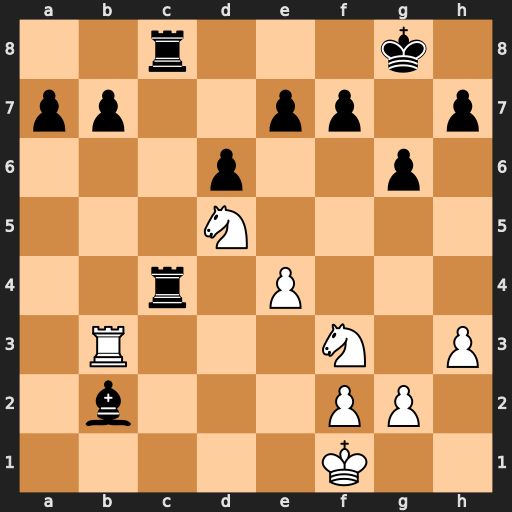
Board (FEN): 2r3k1/pp2pp1p/3p2p1/3N4/2r1P3/1R3N1P/1b3PP1/5K2
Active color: w
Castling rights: -
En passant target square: -
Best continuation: Nxe7+ Kf8 Nxc8